Question: I have two questions. And one of them will be ragarding the topic:)
1) I have faced with a problem of not being able to find the full information about how different garbage collector work in HotSpot. But I am not talking about general descriptions of garbage collector's work (we have a lot of this information on the internet), I am talking about concrete algorithms. I have found this whitepaper (Memory managment in the Java HotSpot Virtual Machine) <URL> .
But it has only general ideas. It has a good description (probably it is not so good - see my second question) of the Parallel compacting algorithm (I mean parallel mark-sweep-compact) but it doesn't explain other garbage collector's algorithms. However this whitepaper is the best information I was able to find on the Internet. What I would like to know is where to get a full description/information about how different garbage collectors (for young gen I mean: ParNew, DefNew, PSYoungGen; for old gen: PSOLdGen, ParOldGen, Concurrent-Mark-Sweep) work. Can't believe that this information is not available to the users.
2) The question regarding the Parallel Compacting Collector algorithm (ParOldGen or Parallel Mark-Sweep-Compact). The whitepaper (see the first question) has a description of it's work. Let me paste a quote from the whitepaper (please, spend a minute to take a look on it):

The things I cannot understand are listed below:
Regarding :
- > Due to compactions from previous collections, it is typical that some
portion of the left side of each generation will be dense, containing
mostly live objects. The amount of space that could be recovered from
such dense regions is not worth the cost of compacting them.
well, does it mean that when we have a region which consist of 98-99% of live objects and 2-1% of dead objects (in other words a very small percentage of the dead objects) than compacting of this region is not worth the space that could be recovered from such a region. However this tiny free spaces (holes) will be eventually filled up and there will be no holes after garbage collections is finished.
- > So the first thing the summary phase does is examine the density of
the regions, starting with the leftmost one, until it reaches a point
where the space that could be recovered from a region and those to the
right of it is worth the cost of compacting those regions.
well, if we have a big percentage of the dead objects than this region is worth compacting, right?
- > The regions to the left of that point are referred to as the dense
prefix, and no objects are moved in those regions.
"and no objects are moved in those regions", but there might be some little free spaces in those regions, am I right? Can't uderstand the point
- > The regions
to the right of that point will be compacted, eliminating all dead space.
please clarify how they will be compacted. Every region will be compacted separately? I guess no. So maybe some kind of shifting will be here?
- > The summary phase calculates and stores the new location of the first
byte of live data for each compacted region.
to understand it I need to understand the previous question I suppose.
Regarding :
- > In the compaction phase, the garbage collection threads use the
summary data to identify regions that need to be filled, and the
threads can independently copy data into the regions. This produces a
heap that is densely packed on one end, with a single large empty
block at the other end.
I am totally confused. So no compaction happened on the "summary phase"? Was the previous phase's purpose only to find all free spaces?
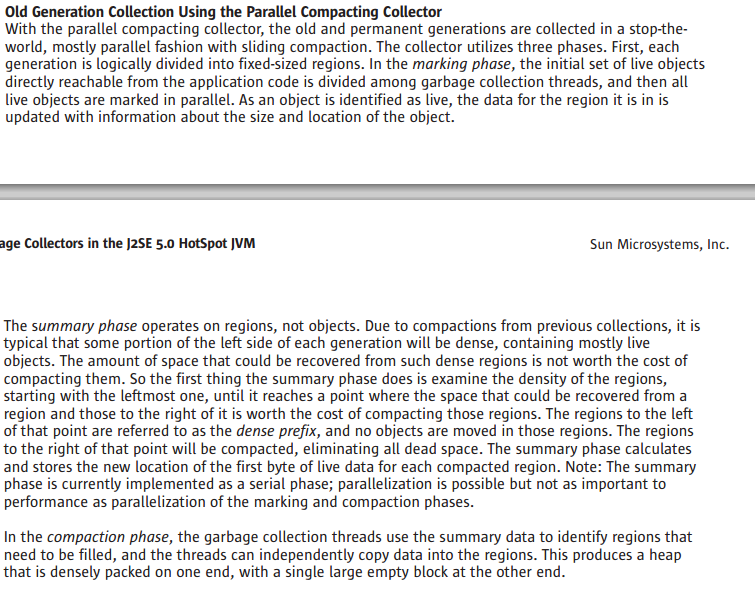
Answer: This is just a general description of an algorithm. Such descriptions can be of different detail. In this case, it gives you most details, but still leaves some choices for the implementer.
Regarding your questions:
1. So no compaction happened on the "summary phase"? Was the previous phase's purpose only to find all free spaces? - Yes, that is correct. The summary phase gathers indexing data and basically determines everything necessary, so that the compaction phase can then perform the copying. They don't tell how they implement compaction, but the default way is simply placing every live object right next to the previous object. Basically, all empty space is removed and after the compaction step has completed, you have one contiguous chunk of memory, containing all live objects. I see your confusion with the fourth part, but note that it is written in future tense: 'will be compacted' - So not during summary, but later.
2. Does it mean [...] compacting of this region in not worth the space that could be recovered from such a region? Yes, that is right. You essentially lose some space, but it is very common to trade of memory for execution speed. The exact density threshold is up to the implementation, but I would ballpark the used-to-total-memory ratio threshold at around 70-90%.
If you want to know all the dirty details, have a look at an open source VM implementations, as suggested in the comments.